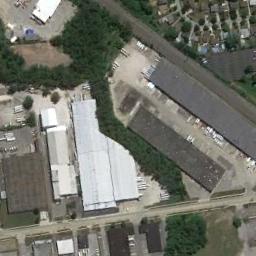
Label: industrial_area